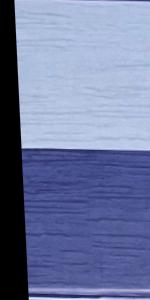
Label: Empty